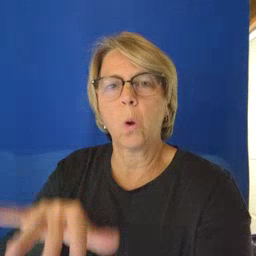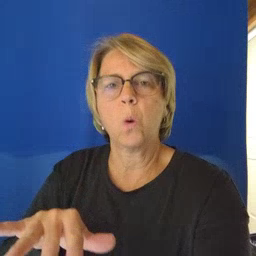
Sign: snow